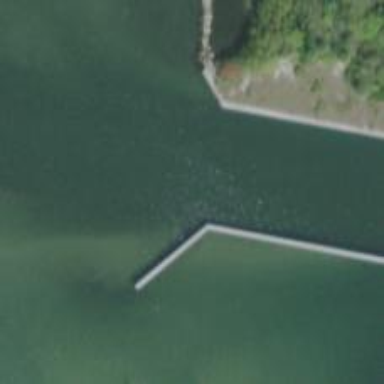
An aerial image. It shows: Breakwater structure.